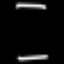
Label: octagon